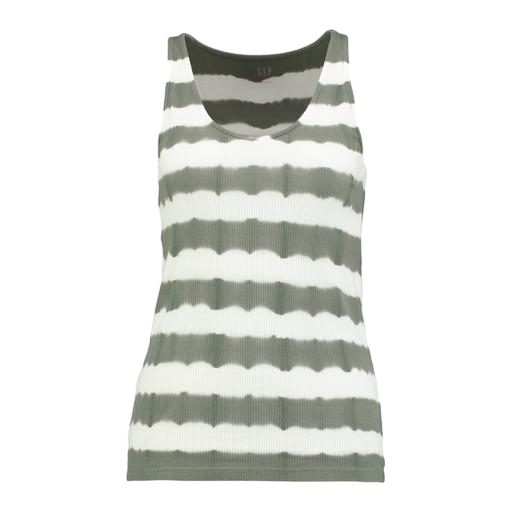
grey and white striped tank top, grey and white tank top, striped tank top, white background